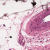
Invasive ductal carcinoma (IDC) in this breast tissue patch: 0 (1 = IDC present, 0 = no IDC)